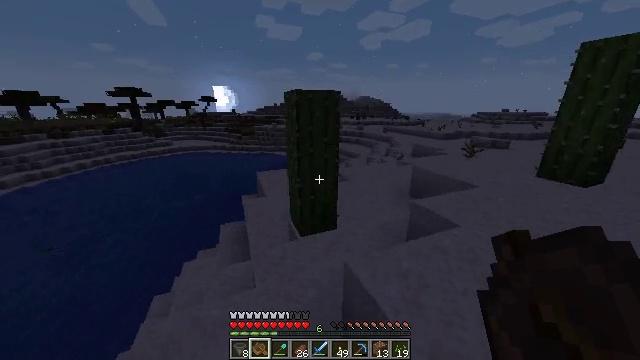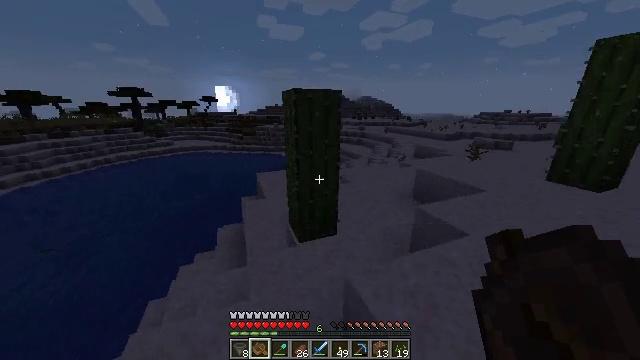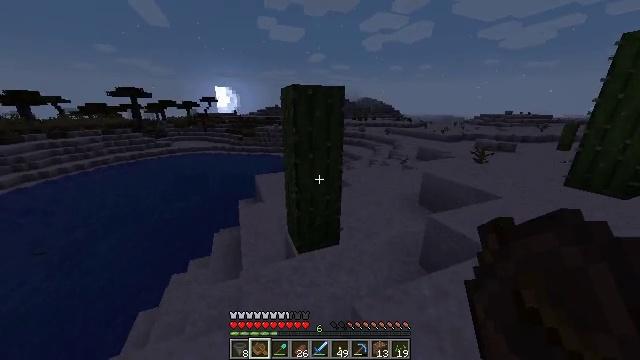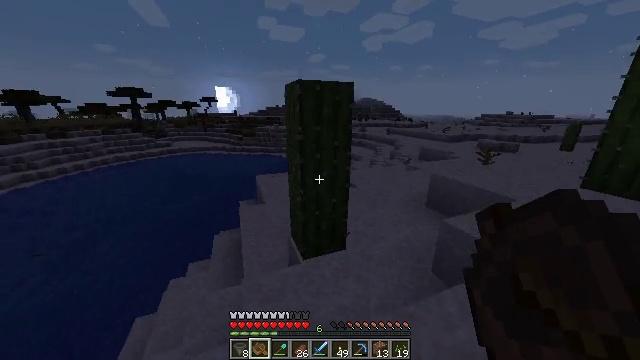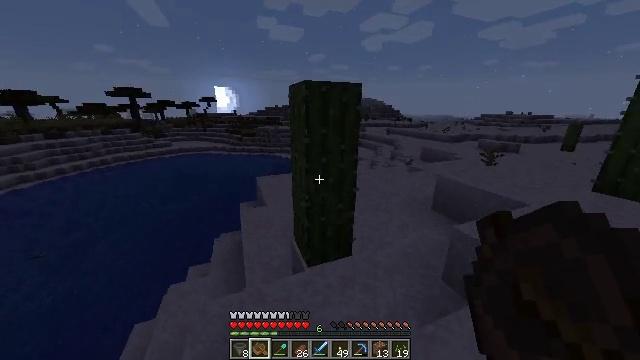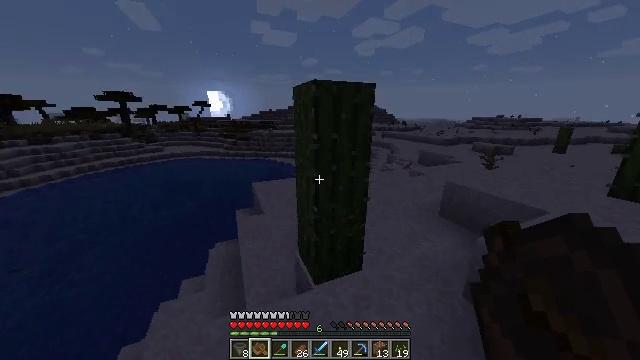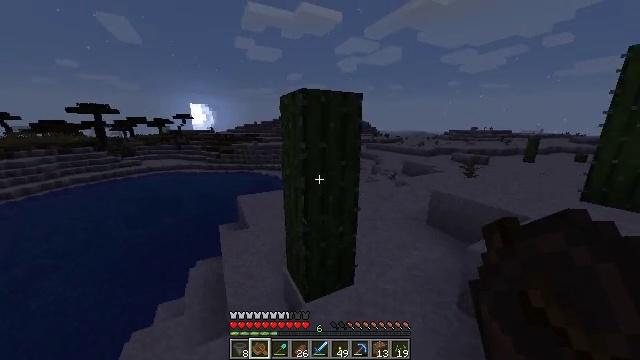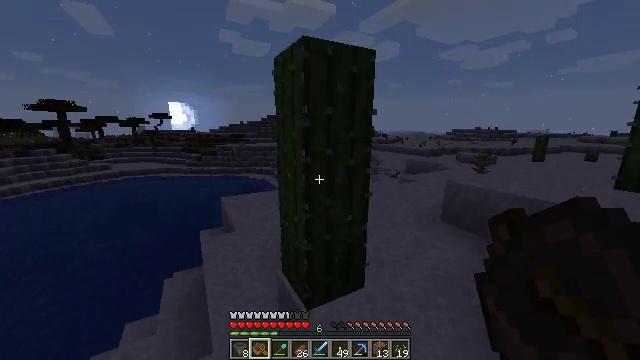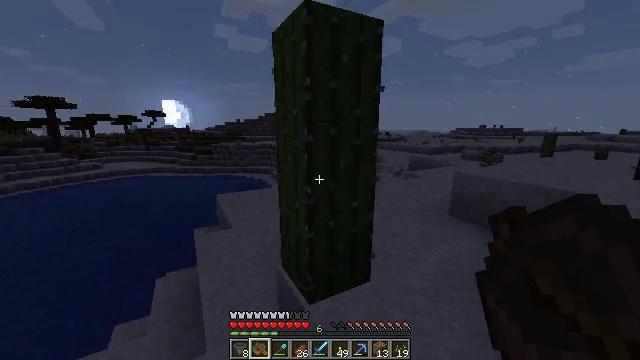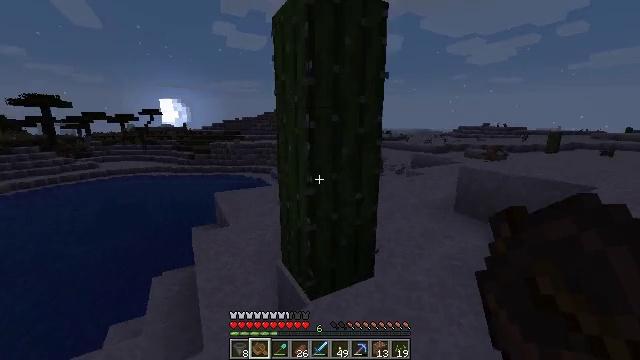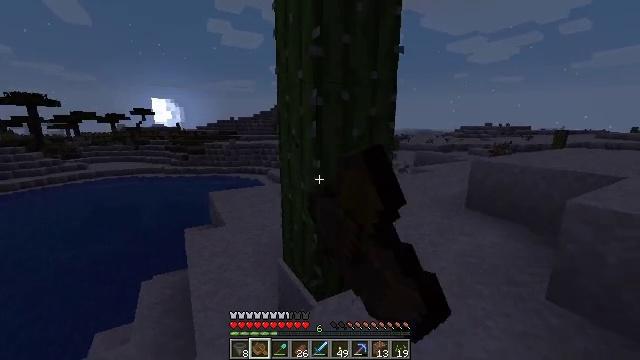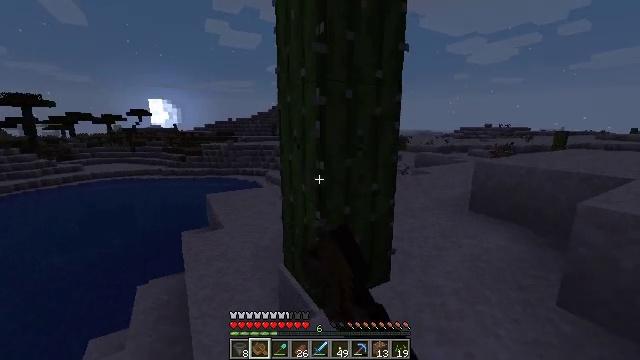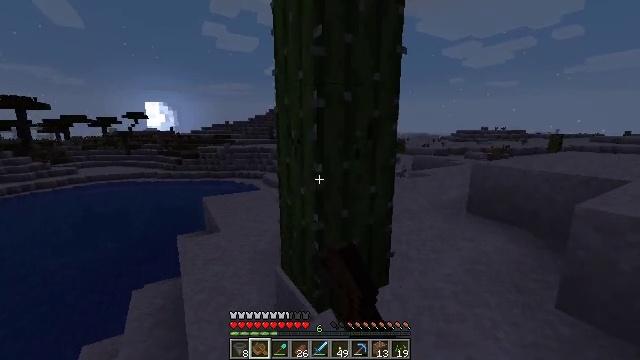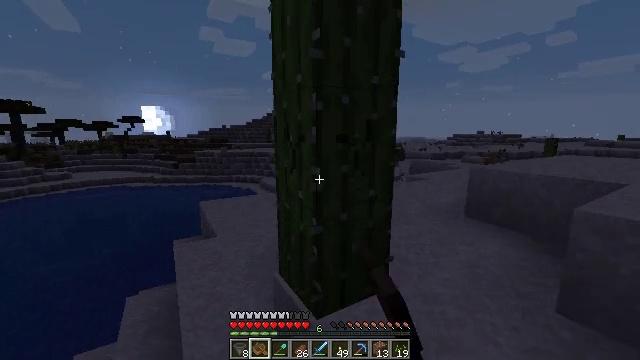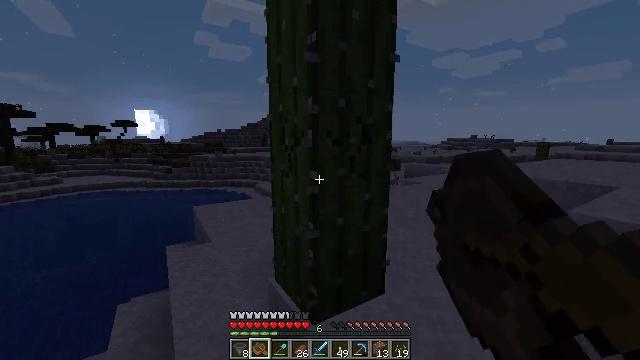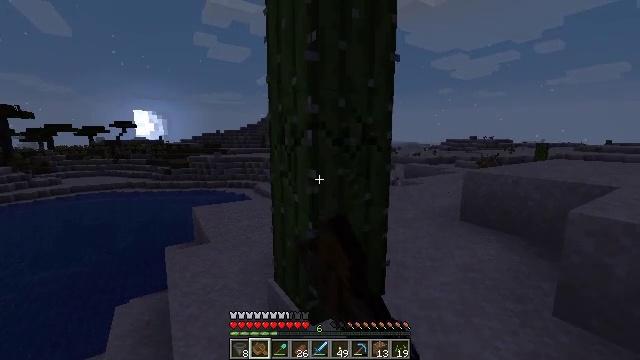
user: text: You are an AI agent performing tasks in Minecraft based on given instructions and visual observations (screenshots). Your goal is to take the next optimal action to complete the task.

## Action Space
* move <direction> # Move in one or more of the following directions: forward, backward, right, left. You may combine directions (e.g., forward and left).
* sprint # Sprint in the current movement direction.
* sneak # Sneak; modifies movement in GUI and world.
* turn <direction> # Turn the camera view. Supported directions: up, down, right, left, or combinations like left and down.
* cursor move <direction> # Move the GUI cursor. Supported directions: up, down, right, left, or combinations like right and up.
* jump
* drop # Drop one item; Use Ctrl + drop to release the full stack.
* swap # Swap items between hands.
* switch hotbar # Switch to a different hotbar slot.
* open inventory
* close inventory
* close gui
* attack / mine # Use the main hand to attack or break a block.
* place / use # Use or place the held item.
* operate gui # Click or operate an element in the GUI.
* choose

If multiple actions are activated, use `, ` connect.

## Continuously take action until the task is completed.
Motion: motion action
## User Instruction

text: Collect the cactus block.
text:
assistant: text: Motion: move forward
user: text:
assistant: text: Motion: move forward and move left
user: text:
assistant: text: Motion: move forward and move left
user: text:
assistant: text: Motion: move forward and move left
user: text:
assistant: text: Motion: move forward, turn right and up
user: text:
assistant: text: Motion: turn right and up
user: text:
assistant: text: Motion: turn right and up
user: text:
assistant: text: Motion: no_op
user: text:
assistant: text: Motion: attack / mine
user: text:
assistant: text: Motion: attack / mine
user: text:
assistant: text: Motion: attack / mine
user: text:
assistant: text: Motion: attack / mine
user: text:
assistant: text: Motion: attack / mine
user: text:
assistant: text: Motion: turn right, attack / mine
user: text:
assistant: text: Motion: attack / mine
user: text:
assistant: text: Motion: attack / mine
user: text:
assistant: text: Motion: attack / mine
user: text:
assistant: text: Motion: attack / mine
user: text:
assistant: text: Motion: attack / mine
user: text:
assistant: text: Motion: attack / mine
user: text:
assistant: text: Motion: attack / mine
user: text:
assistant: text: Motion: attack / mine
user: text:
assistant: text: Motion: attack / mine
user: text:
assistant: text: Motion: attack / mine
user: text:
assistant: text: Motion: attack / mine
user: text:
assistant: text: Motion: attack / mine
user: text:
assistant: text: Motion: attack / mine
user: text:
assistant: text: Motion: turn down, attack / mine
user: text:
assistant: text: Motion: turn down, attack / mine
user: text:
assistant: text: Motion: attack / mine